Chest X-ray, PA view. Patient: 55 years old, sex M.
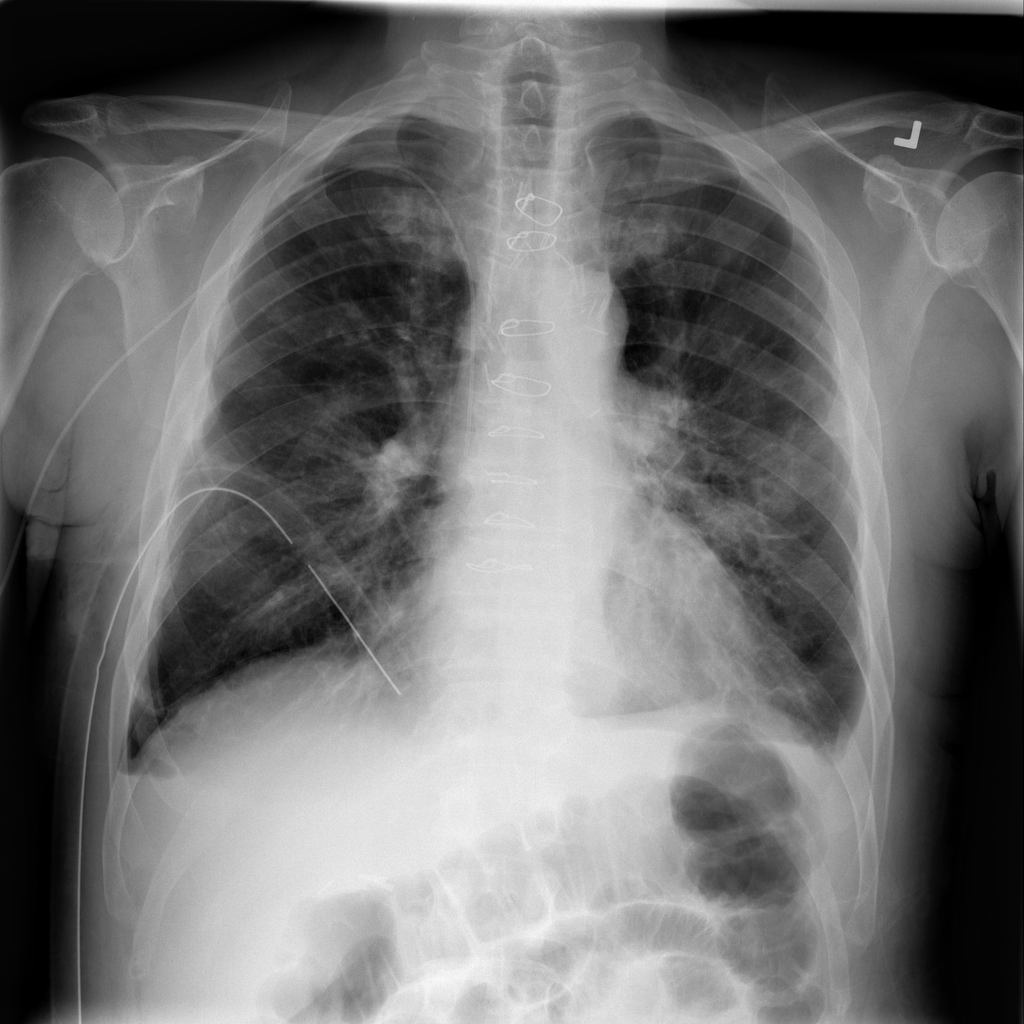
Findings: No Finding